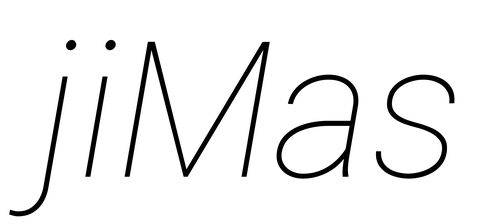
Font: Roboto-Italic_Thin_Italic